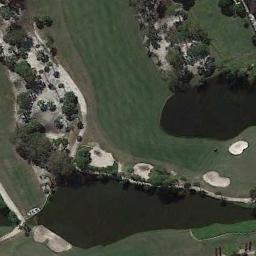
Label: golf_course